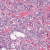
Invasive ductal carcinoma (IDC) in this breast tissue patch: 1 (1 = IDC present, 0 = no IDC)